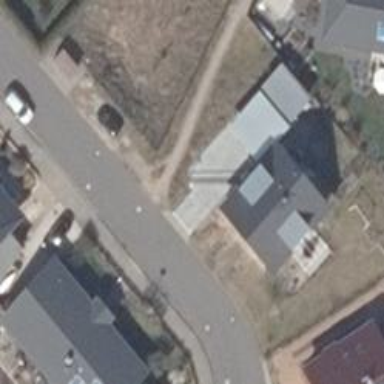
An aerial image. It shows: Residential road with asphalt surface. There is sidewalk on the left side.